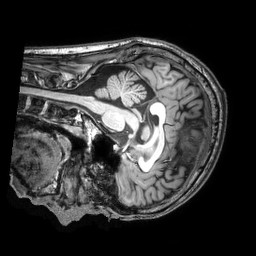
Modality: T1w
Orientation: sagittal
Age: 42
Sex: male
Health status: healthy
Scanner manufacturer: philips
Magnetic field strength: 3 T
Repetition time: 0.008223 s
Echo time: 0.003791 s